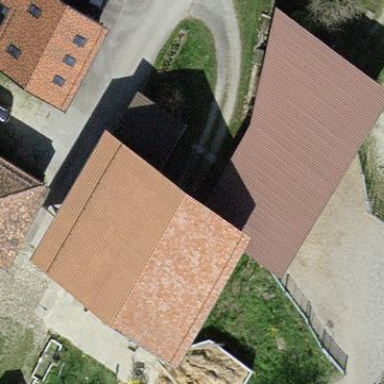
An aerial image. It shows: Simple and straightforward house.